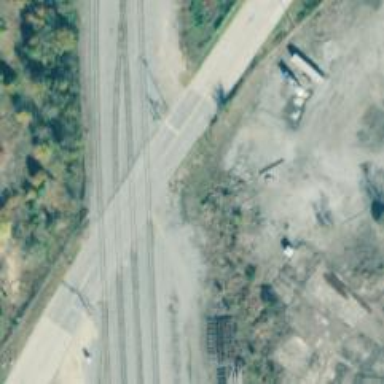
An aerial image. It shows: Railway level crossing.